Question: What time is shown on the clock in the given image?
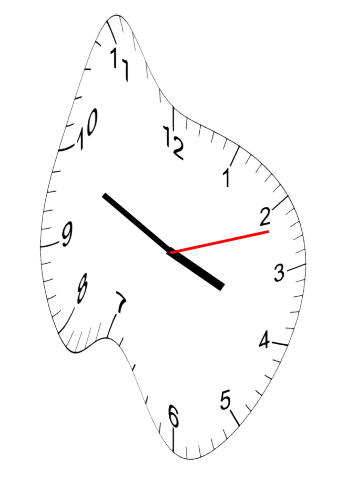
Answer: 03:49:12